Field crop: tomato
Growth stage: 1
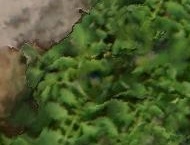
Species: tomato